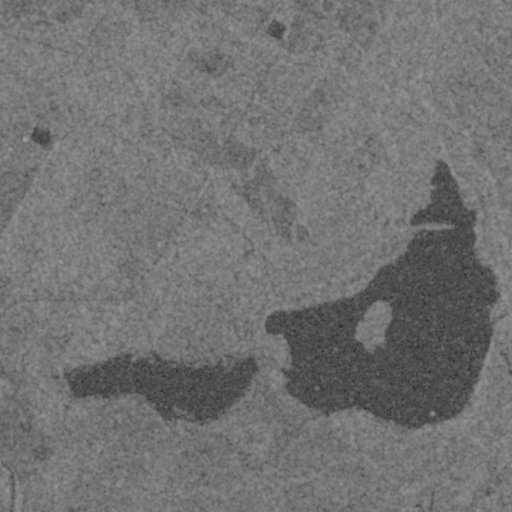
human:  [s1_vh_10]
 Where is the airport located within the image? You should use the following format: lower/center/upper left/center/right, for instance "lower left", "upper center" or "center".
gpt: The airport is located in the lower right of the image.
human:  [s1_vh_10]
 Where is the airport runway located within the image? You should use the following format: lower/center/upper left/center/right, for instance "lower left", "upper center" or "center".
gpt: The airport runway is located in the lower right of the image.
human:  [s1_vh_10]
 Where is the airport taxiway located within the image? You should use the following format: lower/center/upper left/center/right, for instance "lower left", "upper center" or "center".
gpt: The airport taxiway is located in the lower right of the image.
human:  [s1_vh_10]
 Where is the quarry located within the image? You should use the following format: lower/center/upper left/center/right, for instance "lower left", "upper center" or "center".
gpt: There is no quarry in the image.

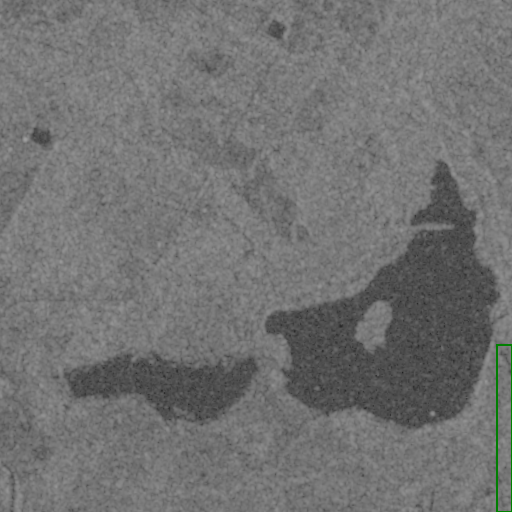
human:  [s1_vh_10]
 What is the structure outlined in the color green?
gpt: The structure outlined in green is an airport.
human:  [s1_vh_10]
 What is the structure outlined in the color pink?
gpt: There is no pink outline.